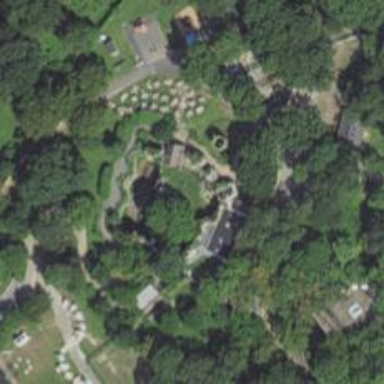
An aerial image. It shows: Attraction spot for tourism.